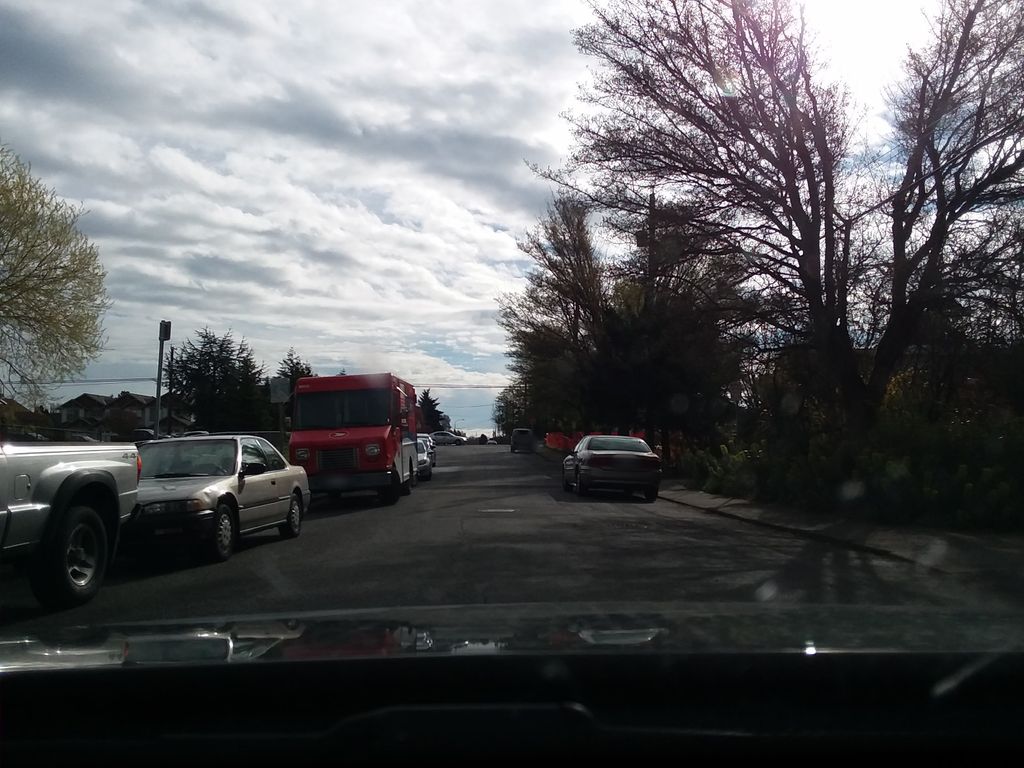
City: victoria